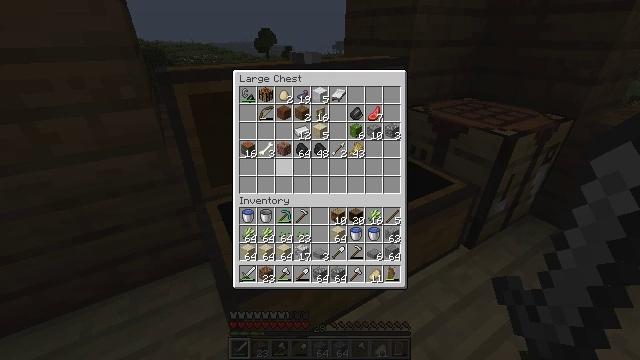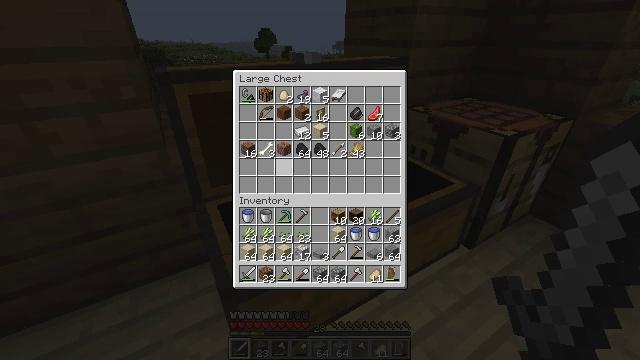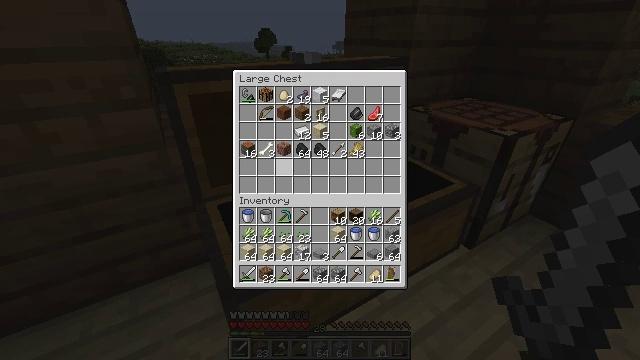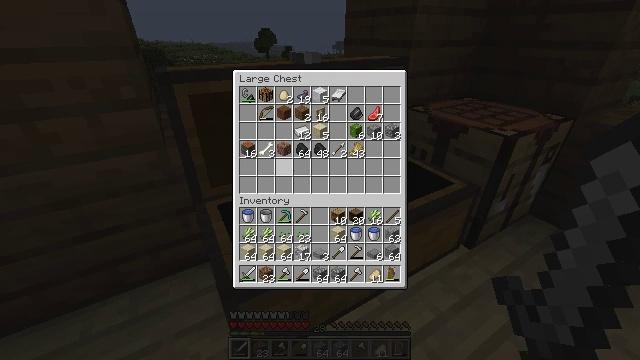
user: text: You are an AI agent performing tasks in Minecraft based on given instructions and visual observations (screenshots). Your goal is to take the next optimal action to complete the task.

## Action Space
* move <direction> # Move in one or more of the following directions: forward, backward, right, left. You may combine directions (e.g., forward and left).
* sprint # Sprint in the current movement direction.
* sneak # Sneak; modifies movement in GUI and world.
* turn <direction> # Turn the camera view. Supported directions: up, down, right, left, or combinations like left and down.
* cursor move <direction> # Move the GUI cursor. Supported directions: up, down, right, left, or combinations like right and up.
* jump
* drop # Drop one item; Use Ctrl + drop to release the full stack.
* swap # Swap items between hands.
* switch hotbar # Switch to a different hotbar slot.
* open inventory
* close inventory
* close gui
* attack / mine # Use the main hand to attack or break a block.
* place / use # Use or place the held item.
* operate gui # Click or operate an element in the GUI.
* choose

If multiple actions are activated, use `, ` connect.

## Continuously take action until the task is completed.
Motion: motion action
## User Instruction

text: Combine birch planks in the crafting table for a birch trapdoor.
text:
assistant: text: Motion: no_op
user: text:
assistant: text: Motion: no_op
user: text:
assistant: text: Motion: no_op
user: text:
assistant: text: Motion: no_op
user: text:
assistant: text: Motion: no_op
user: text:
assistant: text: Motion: no_op
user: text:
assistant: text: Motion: no_op
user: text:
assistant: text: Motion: no_op
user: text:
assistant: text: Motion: no_op
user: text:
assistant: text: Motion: no_op
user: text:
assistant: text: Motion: no_op
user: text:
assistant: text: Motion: no_op
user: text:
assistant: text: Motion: no_op
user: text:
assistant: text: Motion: no_op
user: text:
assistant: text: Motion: no_op
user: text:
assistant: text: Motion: no_op
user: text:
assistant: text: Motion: no_op
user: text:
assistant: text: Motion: no_op
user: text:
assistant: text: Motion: no_op
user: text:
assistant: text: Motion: no_op
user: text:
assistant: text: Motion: no_op
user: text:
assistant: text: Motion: no_op
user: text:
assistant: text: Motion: no_op
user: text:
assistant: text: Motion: no_op
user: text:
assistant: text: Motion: no_op
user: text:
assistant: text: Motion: no_op
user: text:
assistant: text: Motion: no_op
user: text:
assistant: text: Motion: no_op
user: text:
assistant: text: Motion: no_op
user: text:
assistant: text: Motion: no_op